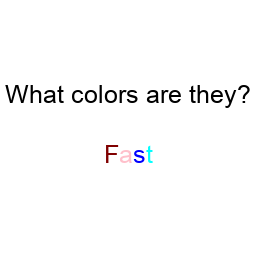
Color: maroon, pink, blue, cyan
Background color: white
Question text color: black